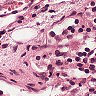
Metastatic tissue present: no